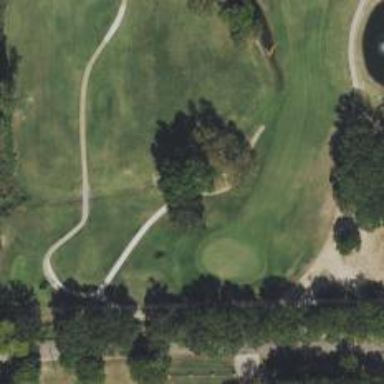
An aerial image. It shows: Path for golf carts.